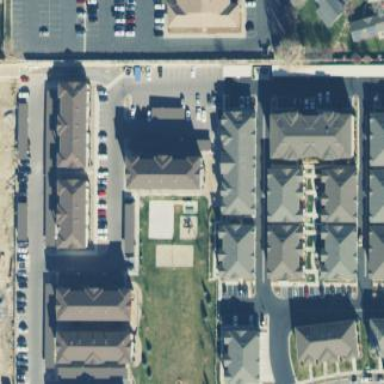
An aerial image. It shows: Residential area consisting of condominiums.